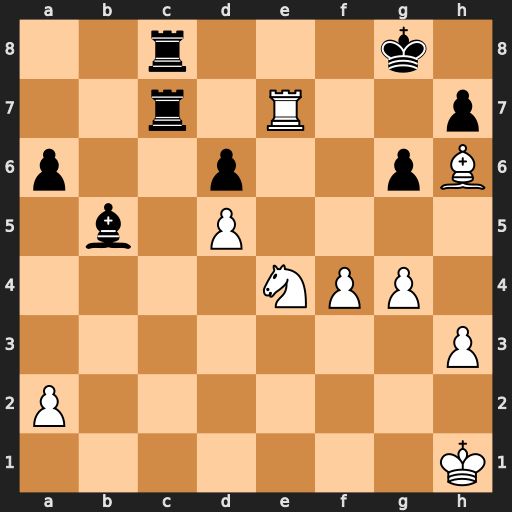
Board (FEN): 2r3k1/2r1R2p/p2p2pB/1b1P4/4NPP1/7P/P7/7K
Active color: w
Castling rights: -
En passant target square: -
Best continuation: Nf6+ Kh8 Bg7#